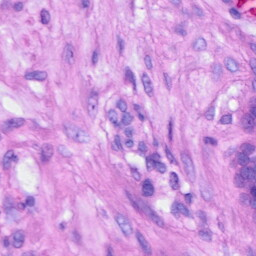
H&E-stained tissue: Ovarian